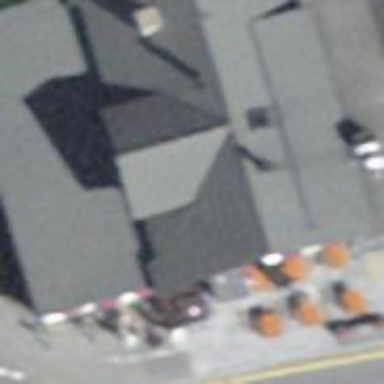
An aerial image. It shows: Restaurant.